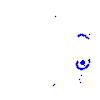
Particle: kaon